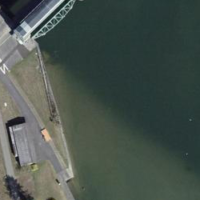
EUNIS habitat code: 15
Species observed at this site:
Numenius arquata
Anas acuta
Chroicocephalus ridibundus
Phylloscopus collybita
Fulica atra
Mareca strepera
Alcedo atthis
Anas platyrhynchos
Milvus milvus
Pica pica
Erodium cicutarium
Tadorna tadorna
Motacilla alba
Passer montanus